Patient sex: M
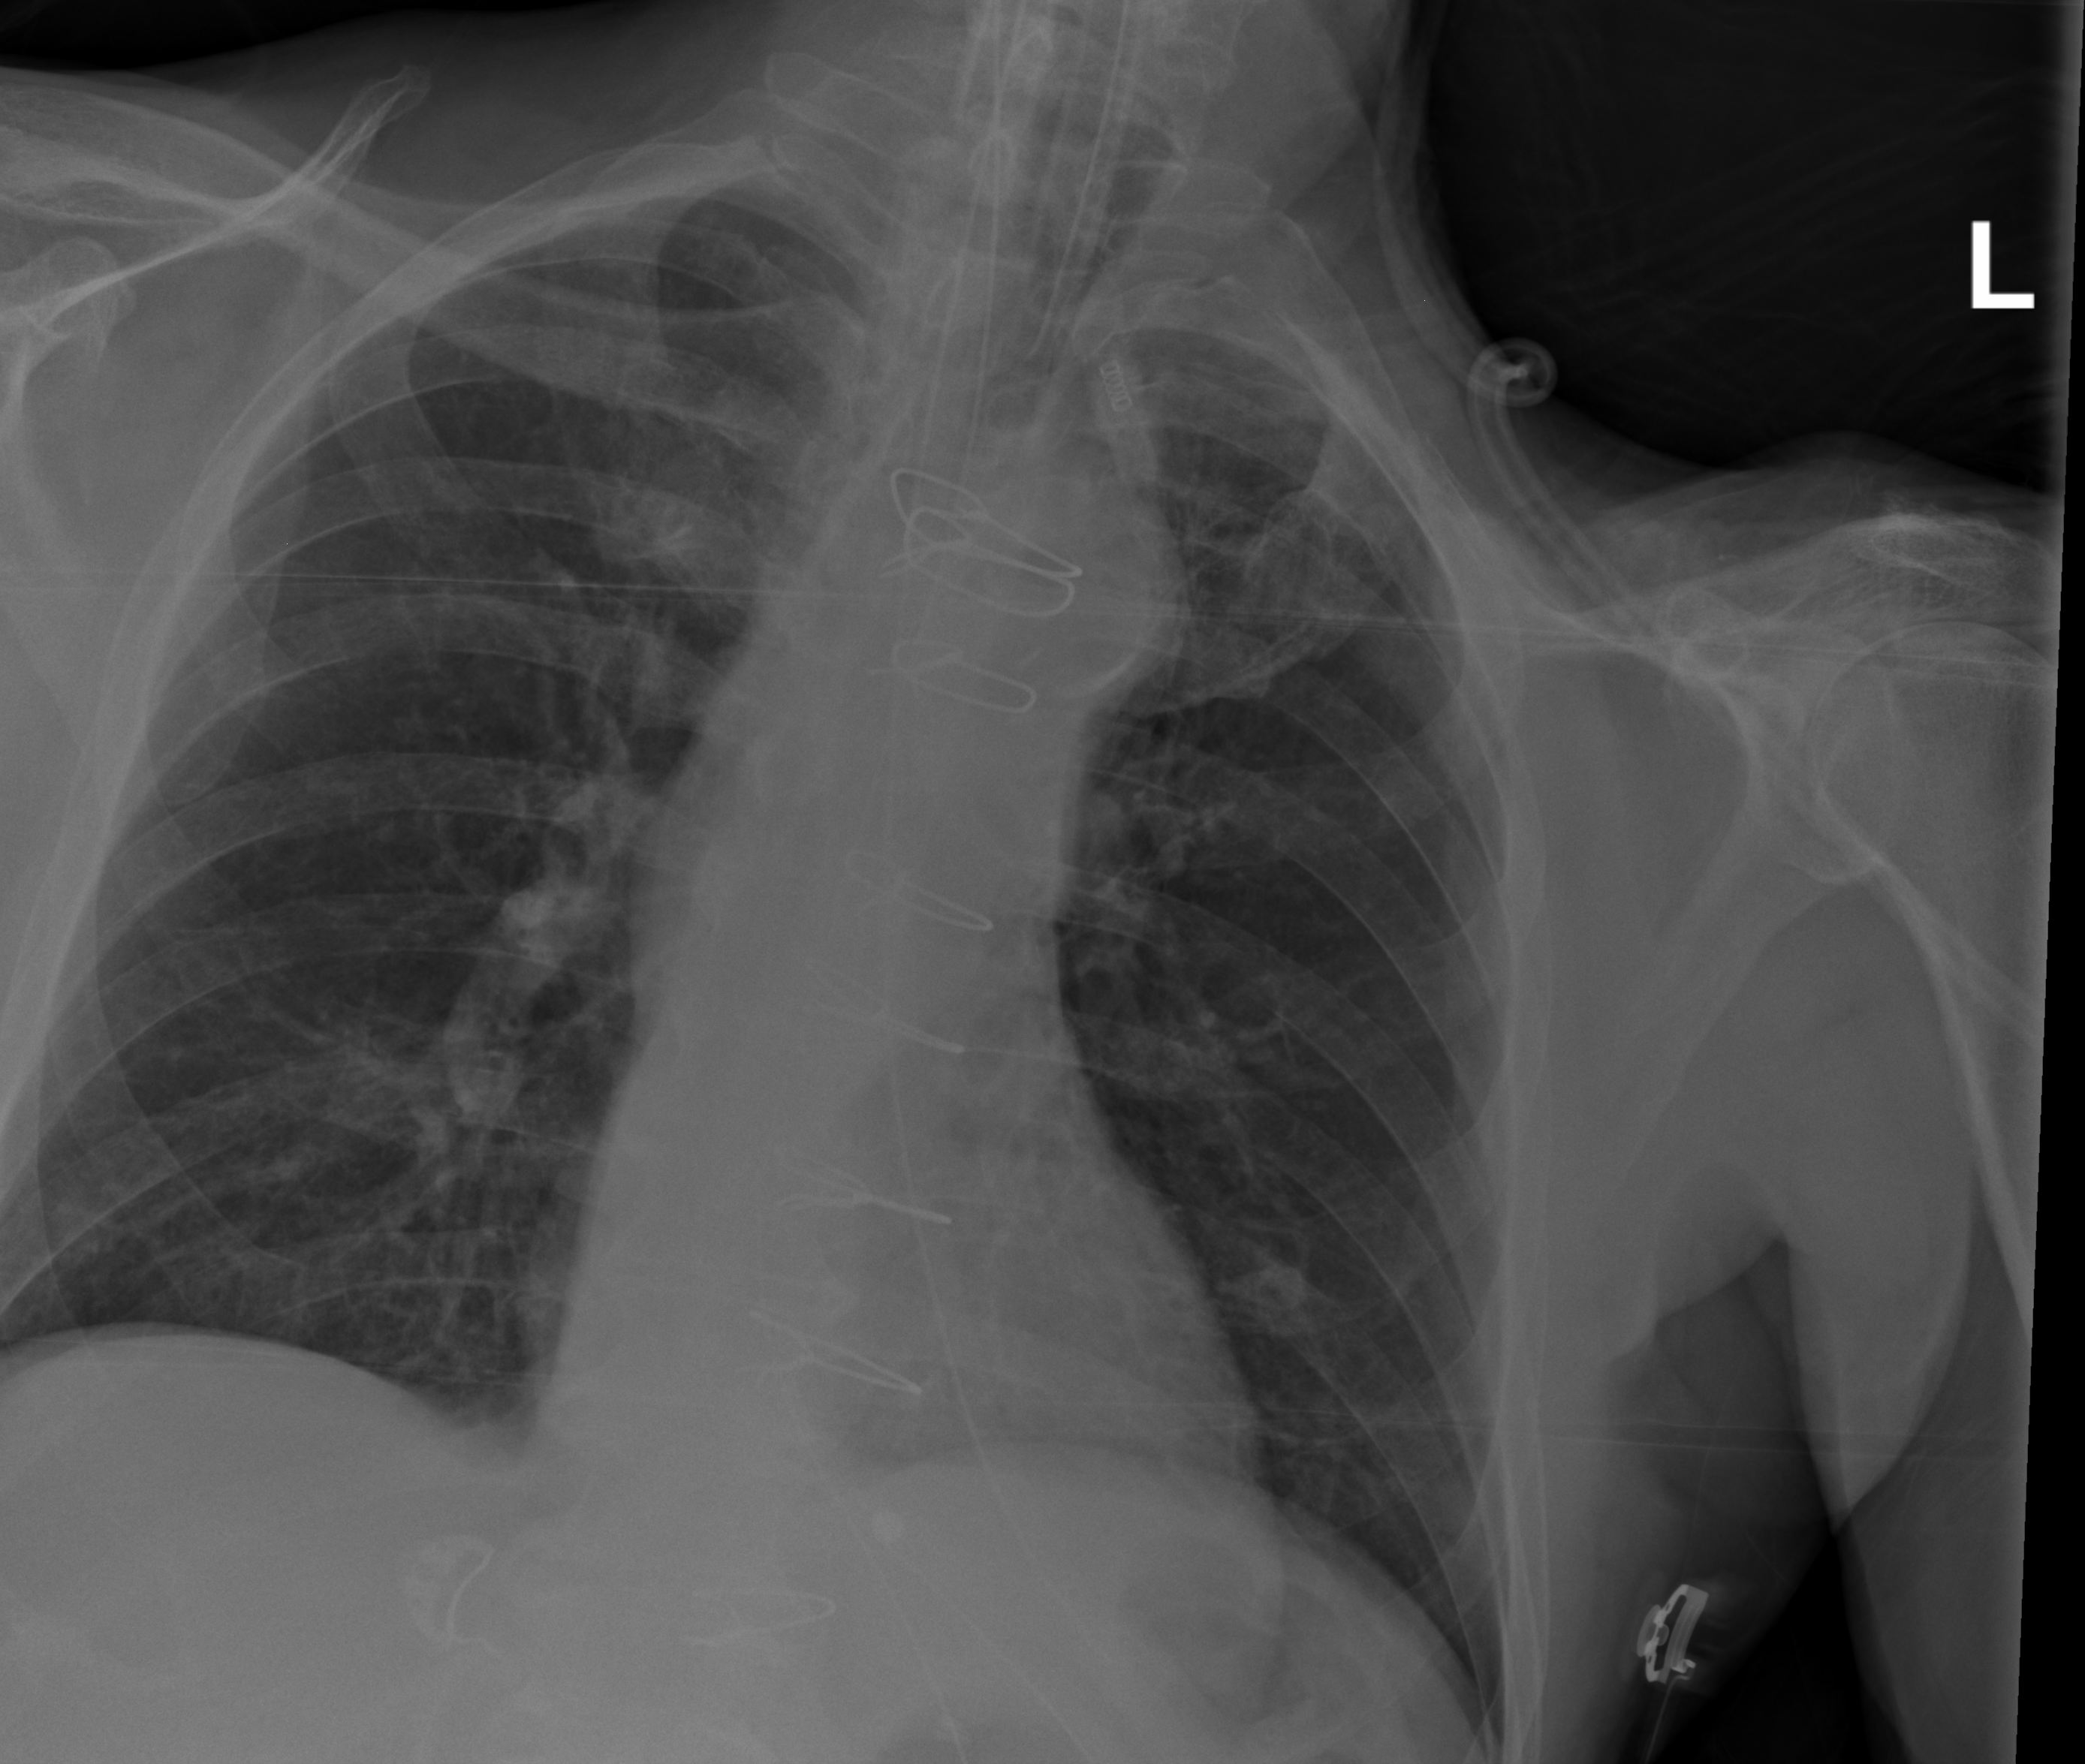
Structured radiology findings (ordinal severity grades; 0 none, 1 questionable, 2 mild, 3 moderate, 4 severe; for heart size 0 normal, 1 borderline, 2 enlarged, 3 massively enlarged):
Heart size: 0
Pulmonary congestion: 0
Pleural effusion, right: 0
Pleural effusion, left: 0
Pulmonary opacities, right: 0
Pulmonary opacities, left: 0
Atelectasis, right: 2
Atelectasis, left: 2